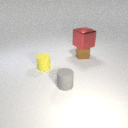
small brown metal cube below large red metal cube